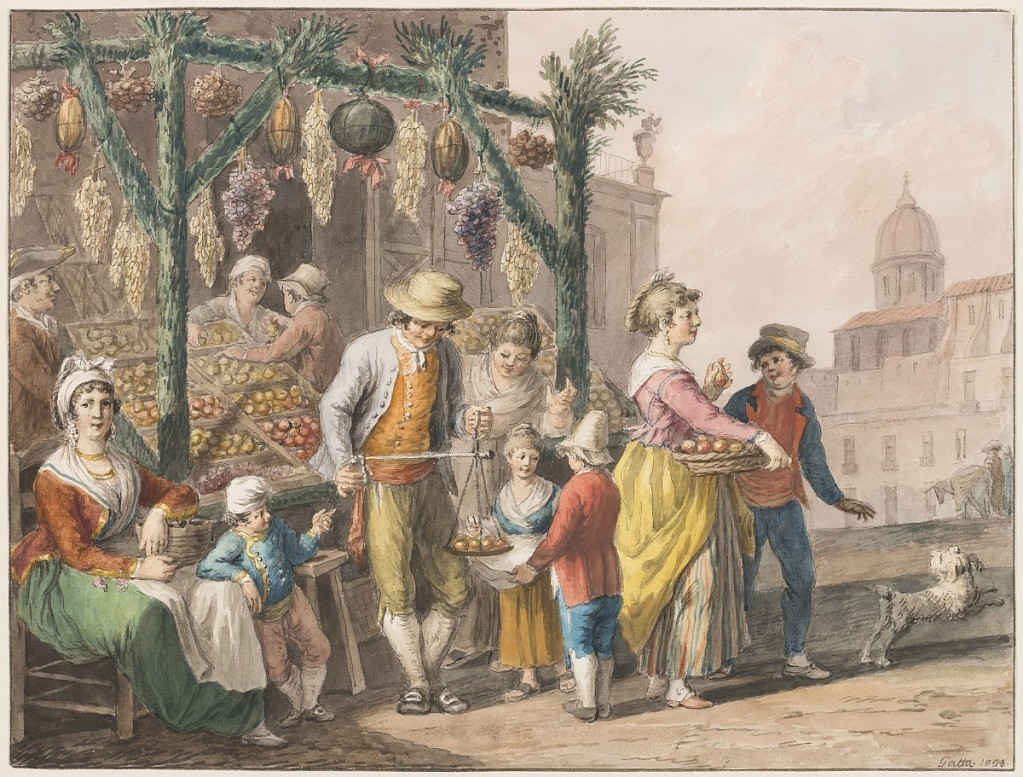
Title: Water color; A fruit stall in Naples at Christmas
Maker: Saverio della Gatta, Italian, 1777 - 1829
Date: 1828
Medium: Black chalk and various water colors on paper.
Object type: Drawing
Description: Horizontal rectangle. The fruit boxes are displayed at left outside of a house at a square. A scaffold is erected on poles which are covered with leaves. Two men serve the customers. A woman sits upon a chair in the left corner; a boy stands beside her. A girl and a boy with a dog leave the shop at right. Framing lines. Signature: "Gatta 1828."